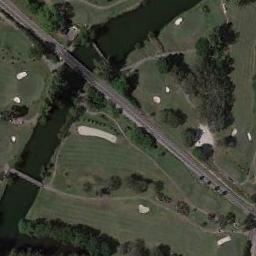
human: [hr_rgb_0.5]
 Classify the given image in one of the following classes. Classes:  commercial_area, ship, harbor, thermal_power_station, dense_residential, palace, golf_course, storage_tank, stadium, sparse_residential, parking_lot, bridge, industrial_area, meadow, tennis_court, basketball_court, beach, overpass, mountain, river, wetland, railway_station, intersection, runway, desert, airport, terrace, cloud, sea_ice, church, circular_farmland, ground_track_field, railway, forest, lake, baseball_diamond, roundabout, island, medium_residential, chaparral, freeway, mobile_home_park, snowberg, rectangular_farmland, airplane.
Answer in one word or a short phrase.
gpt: golf_course